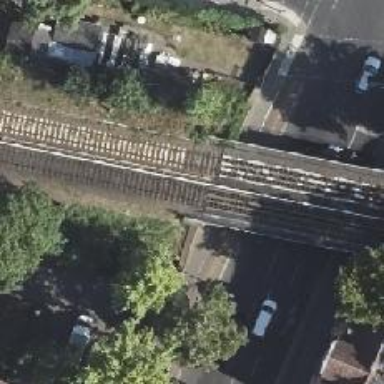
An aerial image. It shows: Bridge carrying electrified light rail track.